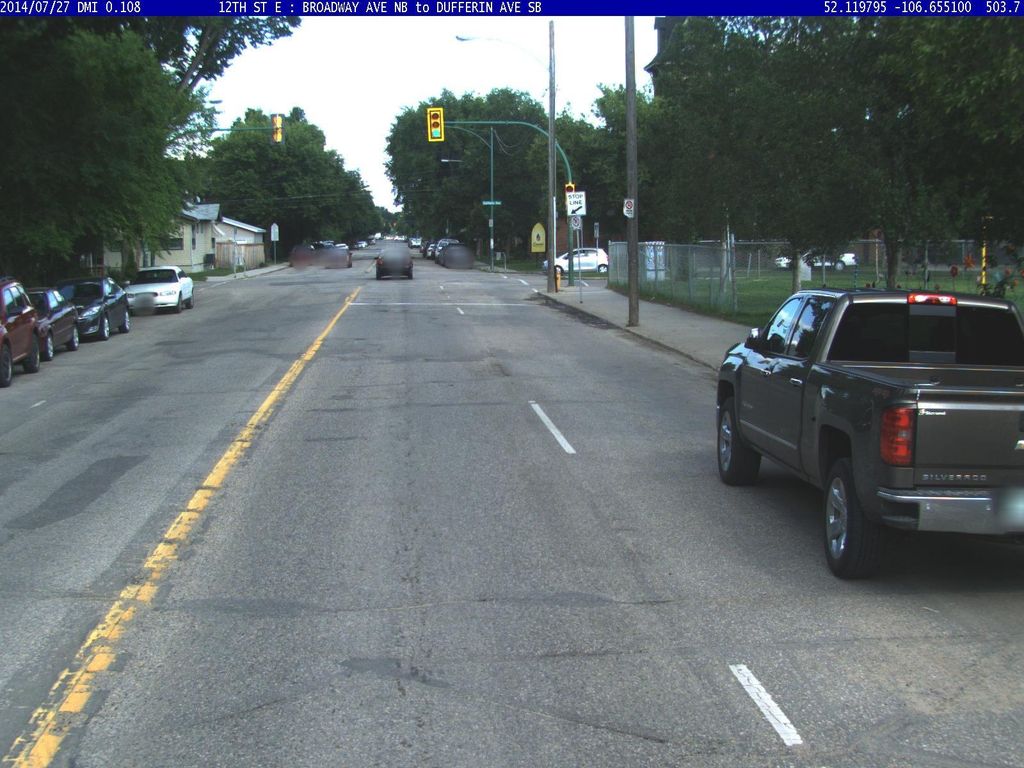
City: saskatoon